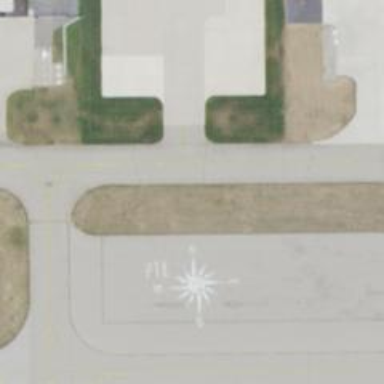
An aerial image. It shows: View of taxiway at the airport.